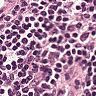
Metastatic tissue present: no